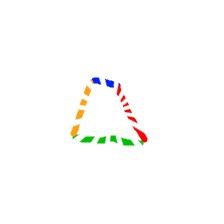
Shape: trapezoid